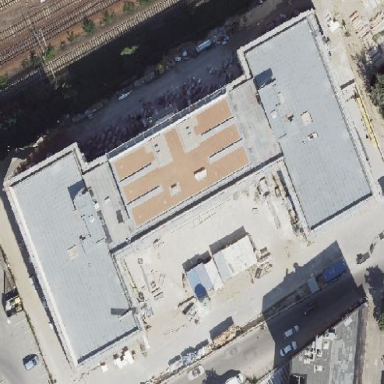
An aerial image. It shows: Office building with flat roof.